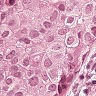
Metastatic tissue present: yes